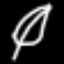
Label: leaf